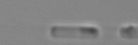
Label: Skeletonema